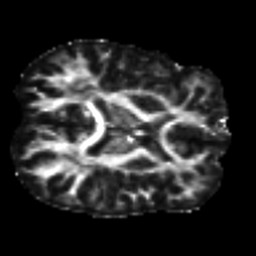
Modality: FA
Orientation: axial
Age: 24
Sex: male
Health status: healthy
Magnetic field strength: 3 T
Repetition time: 8.4 s
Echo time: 0.0926 s